Question: Hi I'm trying to remove the dotbox hightlight when i select a certain row of my TreeView, It highlights the text of the first columns that also contains a image:

I'm a newbie, but guessing that is happening because the first column is not created with the constructor and is separate to the other columns as you can see in the following example:
'''
f = ttk.Frame(master)
f.pack(fill=BOTH, expand=True)
self.dataCols = ('Project Name','Status', 'Cores', 'Added date/time')
self.tree = ttk.Treeview(columns=self.dataCols)
self.tree.grid(in_=f, row=0, column=0, sticky=NSEW)
self.tree.heading('#0', text='', anchor='center')
self.tree.heading('#1', text='Project Name', anchor='center')
self.tree.heading('#2', text='Status', anchor='center')
self.tree.heading('#3', text='Cores', anchor='center')
self.tree.heading('#4', text='Added date/time', anchor='center')
self.tree.column('#0', anchor='center', width=1)
self.tree.column('#1', anchor='w')
self.tree.column('#2', anchor='center')
self.tree.column('#3', anchor='center')
self.tree.column('#4', anchor='center')
f.rowconfigure(0, weight=1)
f.columnconfigure(0, weight=1)
style = ttk.Style(master)
style.configure('Treeview', rowheight=38)
'''
It was implemented this way to allow a image as a column value.
:
This is how I'm inserting rows to the Treeview.
'''
self.tree.insert('', 'end', image=auxiliary_classes.global_data.img_container[obj.name],
value=obj.get_list())
'''
'''
style = ttk.Style(master)
style.theme_use('clam')
style.layout('nodotbox.Treeview.Item',
[('Treeitem.padding',
{'children': [('Treeitem.indicator', {'side': 'left', 'sticky': ''}),
('Treeitem.image', {'side': 'left', 'sticky': ''}),
('Treeitem.text', {'side': 'left', 'sticky': ''})],
'sticky': 'nswe'})])
style.configure(style='nodotbox.Treeview')
'''
This code did the trick!
'''
style = ttk.Style()
style.layout("Treeview.Item",
[('Treeitem.padding', {'sticky': 'nswe', 'children':
[('Treeitem.indicator', {'side': 'left', 'sticky': ''}),
('Treeitem.image', {'side': 'left', 'sticky': ''}),
# ('Treeitem.focus', {'side': 'left', 'sticky': '', 'children': [
('Treeitem.text', {'side': 'left', 'sticky': ''}),
# ]})
],
})]
)
'''
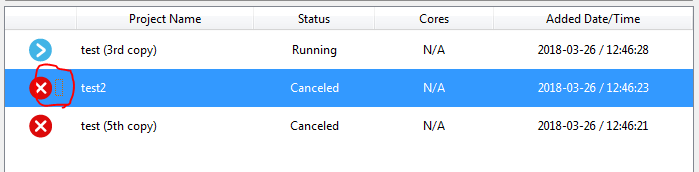
Answer: The dotbox highlight is part of the style so you can remove it by changing the layout of the treeview's style.
The default layout is
'''
[('Treeitem.padding',
{'children': [('Treeitem.indicator', {'side': 'left', 'sticky': ''}),
('Treeitem.image', {'side': 'left', 'sticky': ''}),
('Treeitem.focus',
{'children': [('Treeitem.text', {'side': 'left', 'sticky': ''})],
'side': 'left',
'sticky': ''})],
'sticky': 'nswe'})]
'''
and the dotbox is ''Treeitem.focus'', so if you create a custom layout without it, then it will no longer be visible:
'''
style = ttk.Style(master)
style.layout('nodotbox.Treeview.Item',
[('Treeitem.padding',
{'children': [('Treeitem.indicator', {'side': 'left', 'sticky': ''}),
('Treeitem.image', {'side': 'left', 'sticky': ''}),
('Treeitem.text', {'side': 'left', 'sticky': ''})],
'sticky': 'nswe'})])
tree.configure(style='nodotbox.Treeview')
'''
: Full example:
'''
import tkinter as tk
from tkinter import ttk
master = tk.Tk()
style = ttk.Style(master)
style.layout('nodotbox.Treeview.Item',
[('Treeitem.padding',
{'children': [('Treeitem.indicator', {'side': 'left', 'sticky': ''}),
('Treeitem.image', {'side': 'left', 'sticky': ''}),
('Treeitem.text', {'side': 'left', 'sticky': ''})],
'sticky': 'nswe'})])
tk.Label(master, text='Default layout').pack()
tree1 = ttk.Treeview(master, columns=('a', 'b'))
tree1.insert('', 'end', text='item 1', values=('a', 'b'))
tree1.insert('', 'end', text='item 2', values=('a', 'b'))
tree1.pack()
tk.Label(master, text='No dotbox').pack()
tree2 = ttk.Treeview(master, style='nodotbox.Treeview', columns=('a', 'b'))
tree2.insert('', 'end', text='item 1', values=('a', 'b'))
tree2.insert('', 'end', text='item 2', values=('a', 'b'))
tree2.pack()
master.mainloop()
'''